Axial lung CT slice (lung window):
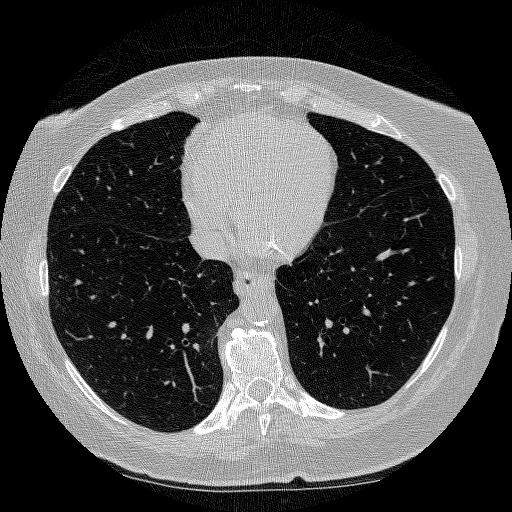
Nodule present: no